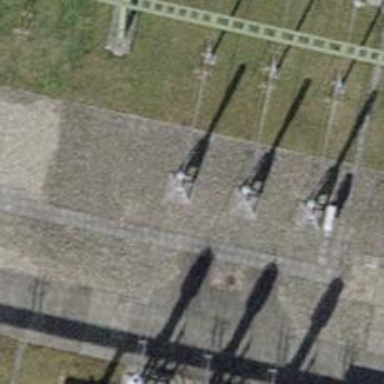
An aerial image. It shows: Insulator used in power equipment.